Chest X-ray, PA view. Patient: 49 years old, sex F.
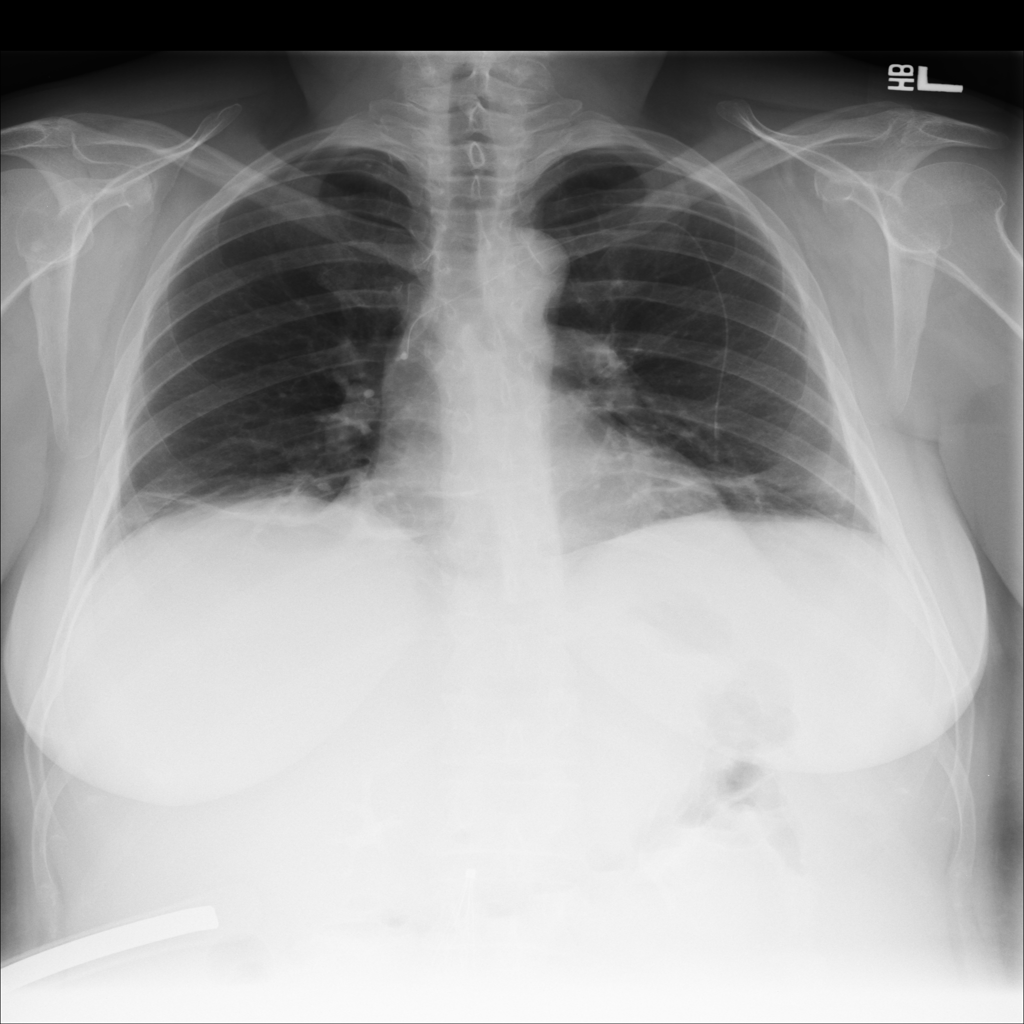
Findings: Atelectasis